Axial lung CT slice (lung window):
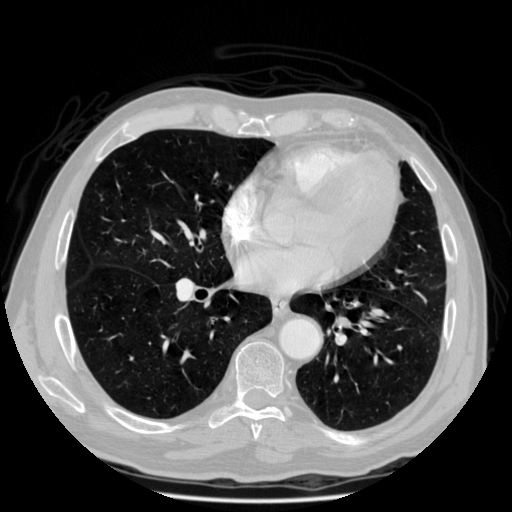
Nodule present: no